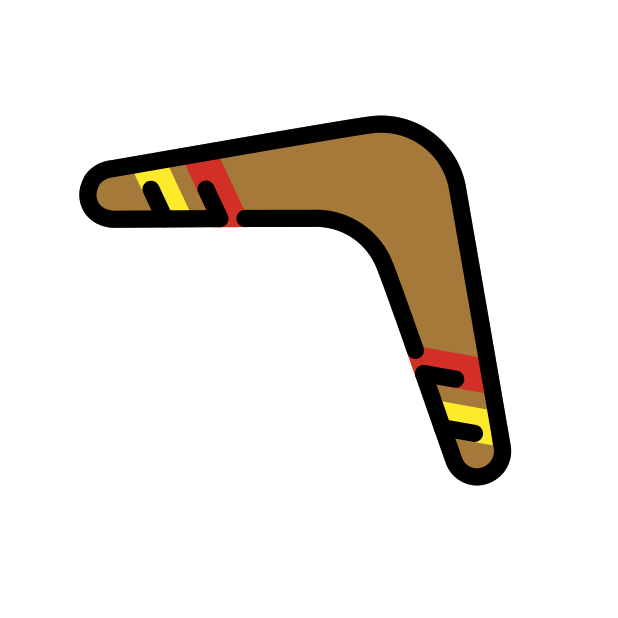
boomerang